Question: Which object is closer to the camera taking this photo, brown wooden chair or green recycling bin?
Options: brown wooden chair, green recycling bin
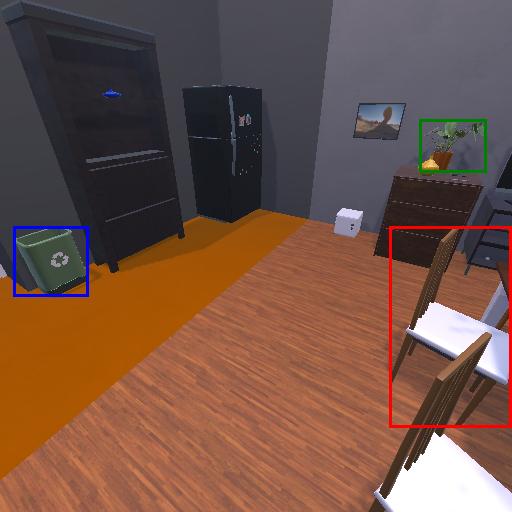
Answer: brown wooden chair